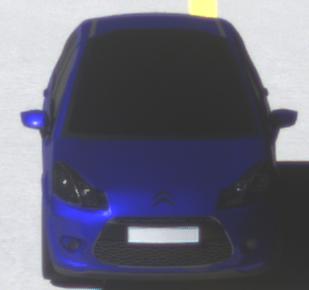
Make: Citroen
Model: C3 1.1
Detailed model: C3 (II)
Model produced from: 2010/01
Model produced until: 2012/03
Doors: 5
Color: blue
Road condition: dry road
Daytime: morning or afternoon
Contrast: high contrast